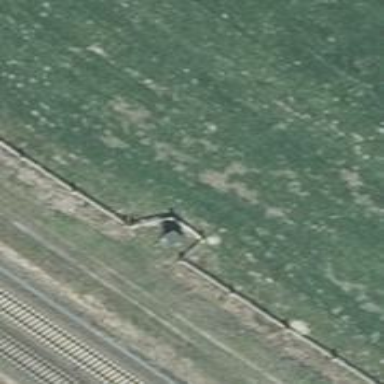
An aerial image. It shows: Shelter that serves as hunting stand.